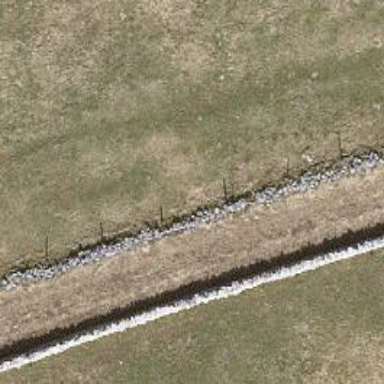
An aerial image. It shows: Wall barrier.